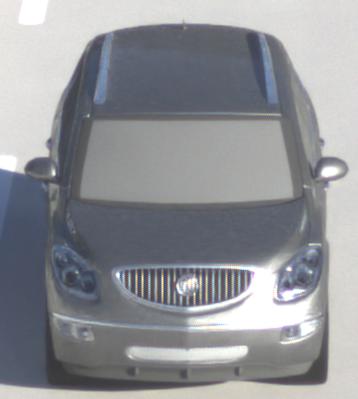
Make: Buick
Model: Enclave
Detailed model: GMT967
Model produced from: 2007
Model produced until: 2017
Doors: 5
Color: gray
Road condition: dry road
Daytime: sunrise or sunset
Contrast: medium contrast